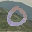
Label: 0